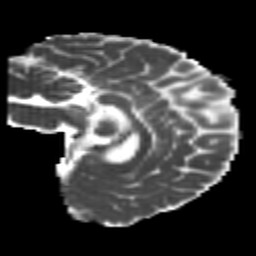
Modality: MD
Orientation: sagittal
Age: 22
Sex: female
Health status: healthy
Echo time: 0.074 s